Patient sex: M
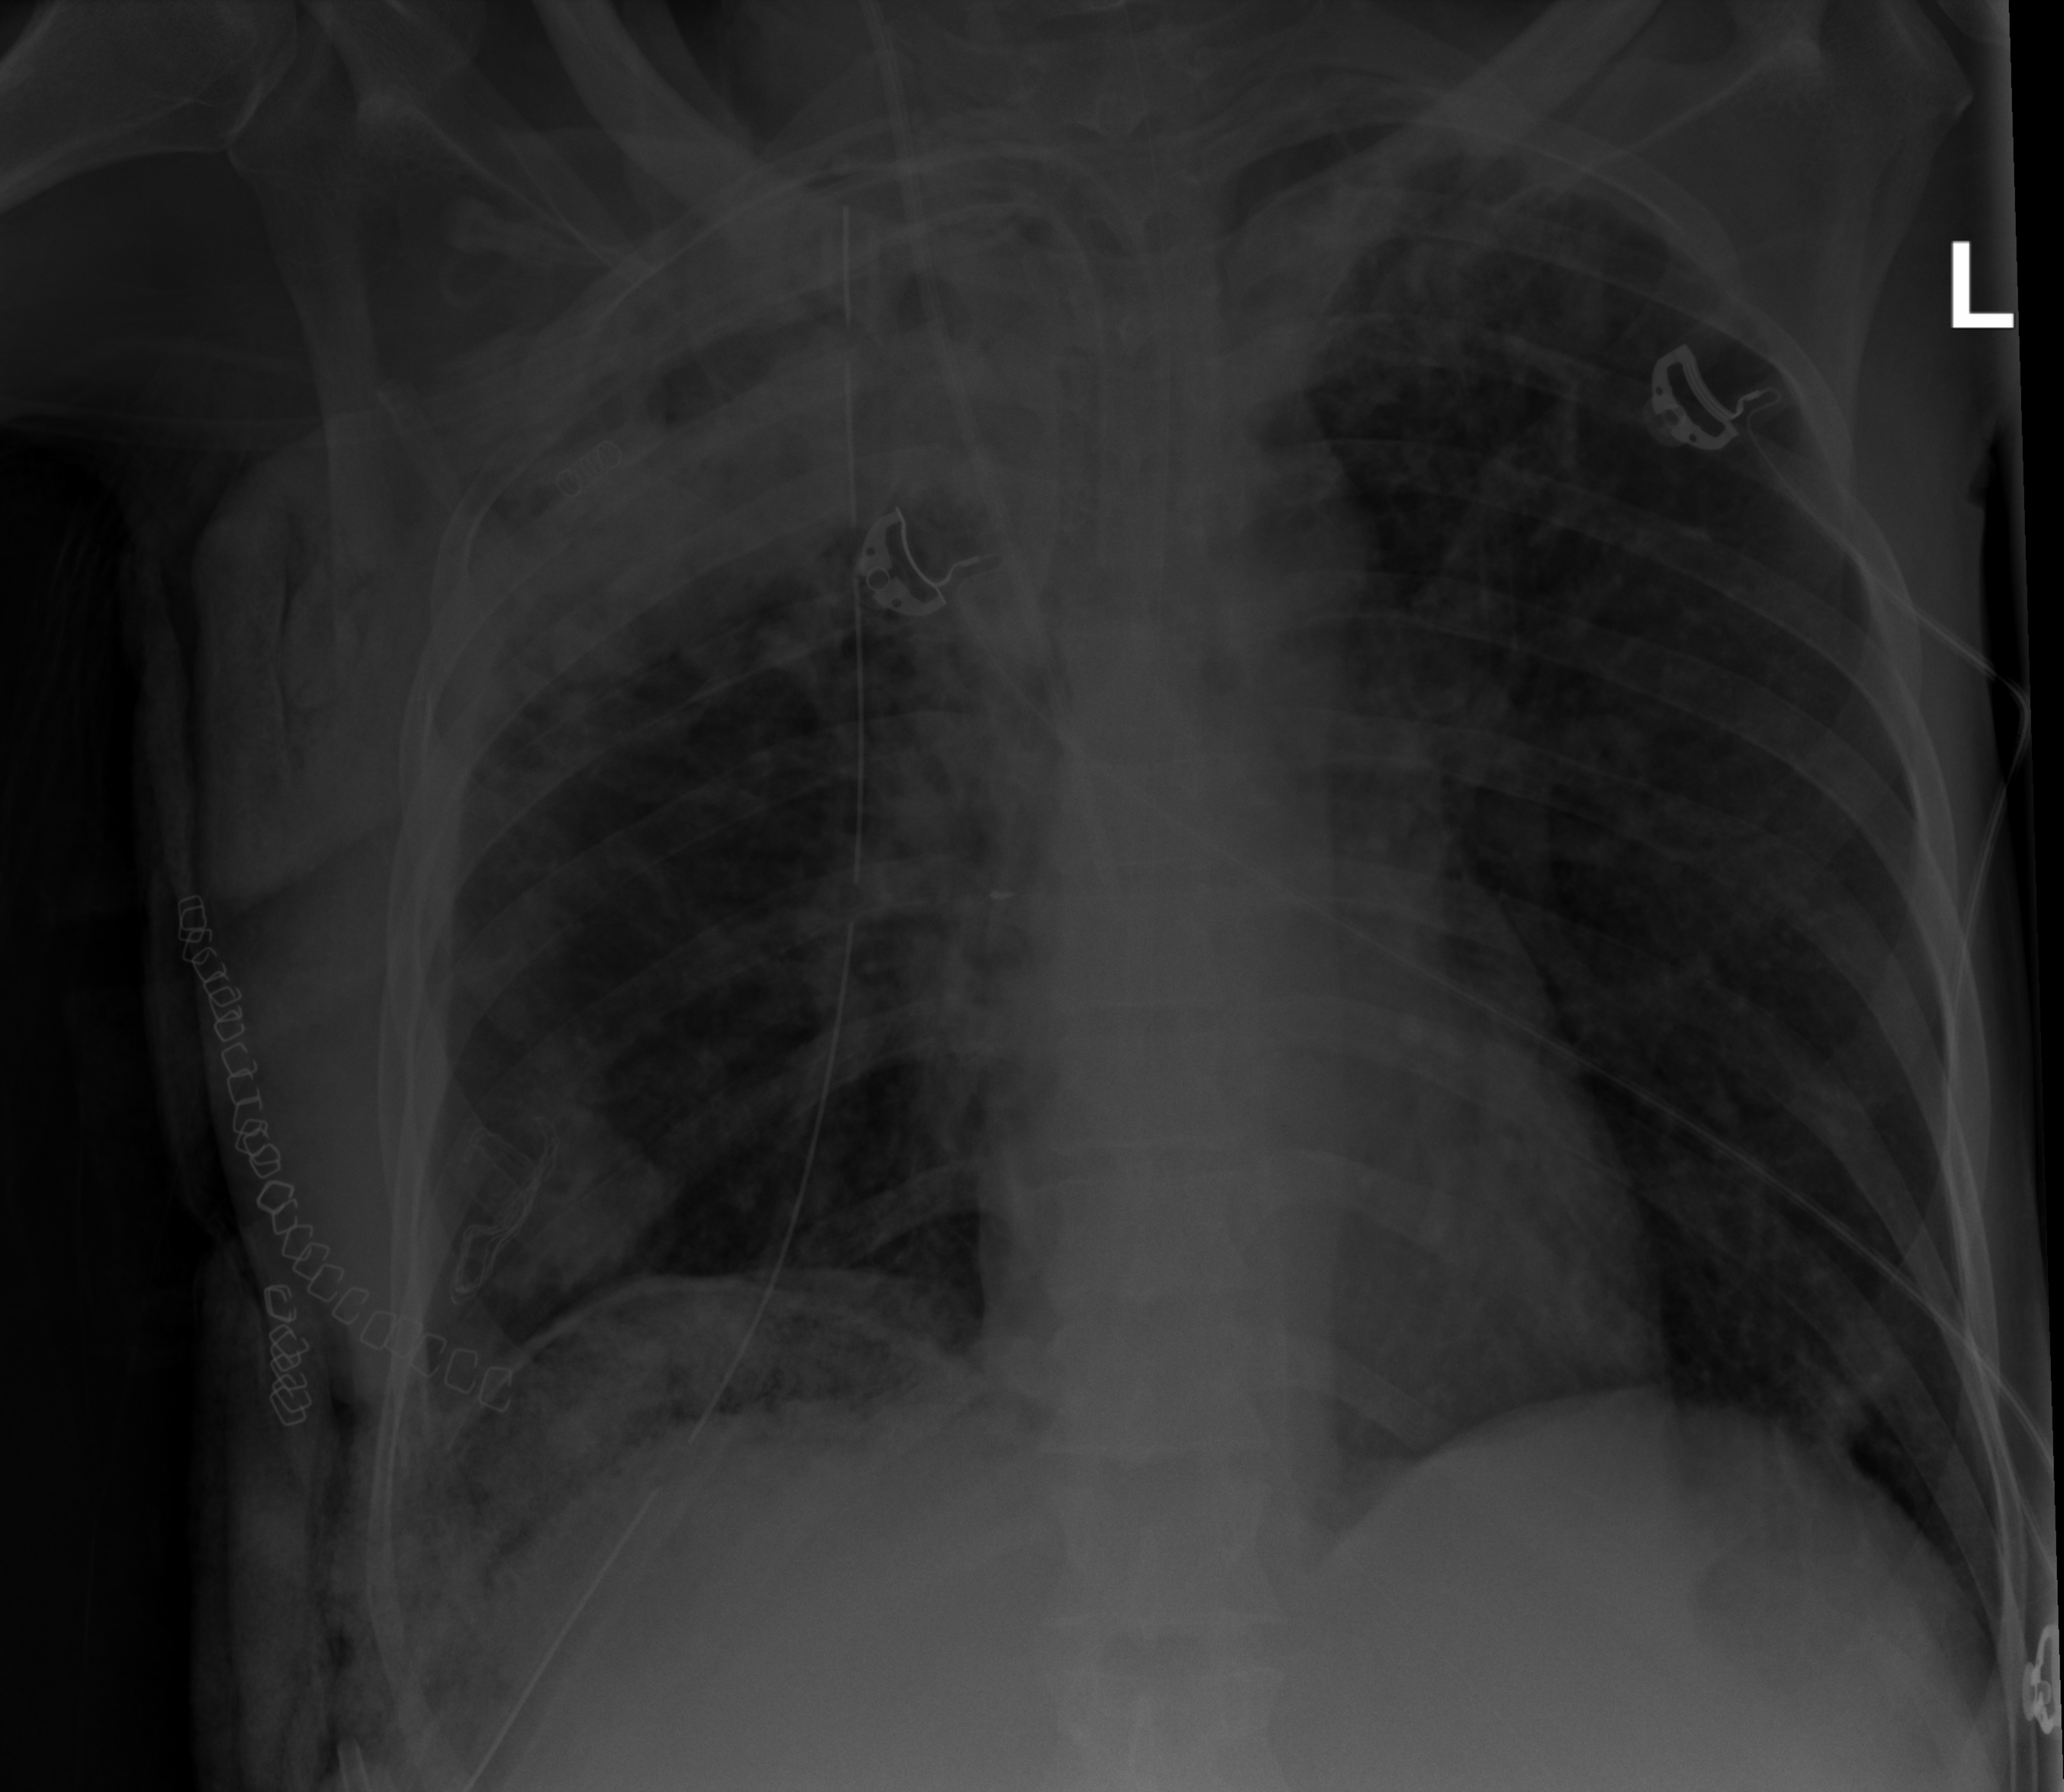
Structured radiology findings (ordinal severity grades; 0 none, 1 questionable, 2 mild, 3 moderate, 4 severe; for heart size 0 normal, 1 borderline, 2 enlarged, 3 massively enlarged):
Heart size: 0
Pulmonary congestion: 0
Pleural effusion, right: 0
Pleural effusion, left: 0
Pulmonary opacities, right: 3
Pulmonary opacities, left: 2
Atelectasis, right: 2
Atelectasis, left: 0